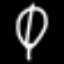
Label: leaf